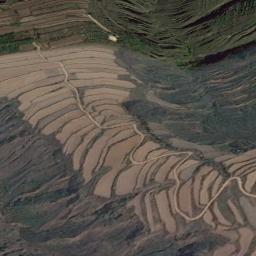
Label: terrace